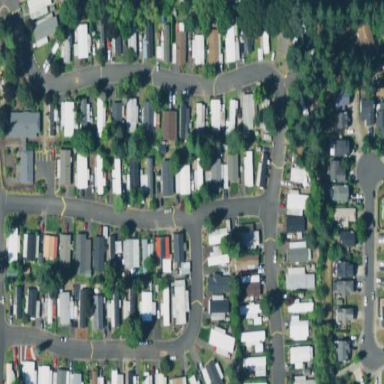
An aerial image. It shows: Residential area known as trailer park.